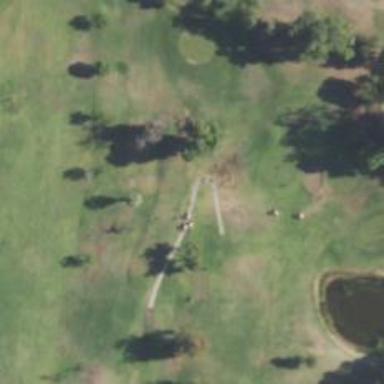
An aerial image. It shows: Pathway for golfing.